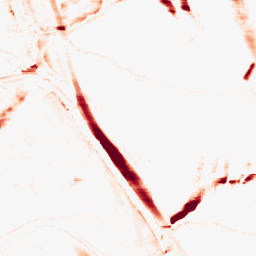
Category: morphological
Decomposition family: morphological_rect
Decomposition parameters: operation: opening
width: 20
height: 5
Upsampling method: linear_exact
Upsampling parameters: scale: 4
Upsampling scale: 4